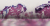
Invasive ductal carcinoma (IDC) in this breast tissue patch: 0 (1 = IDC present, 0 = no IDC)